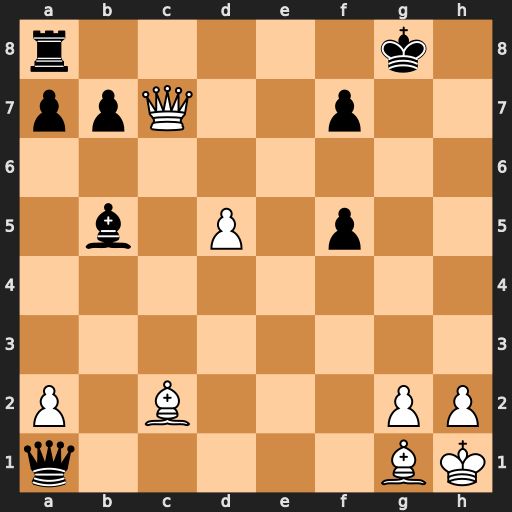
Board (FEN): r5k1/ppQ2p2/8/1b1P1p2/8/8/P1B3PP/q5BK
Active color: w
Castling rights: -
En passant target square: -
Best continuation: Qxb7 Re8 Qxb5